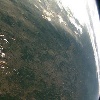
Label: land